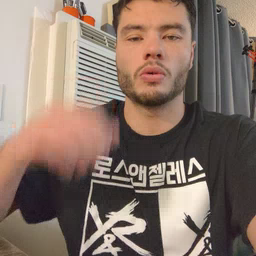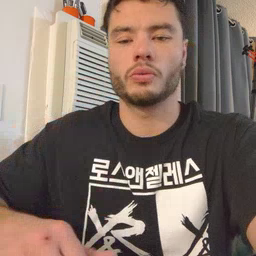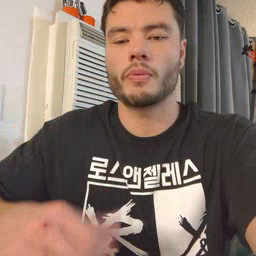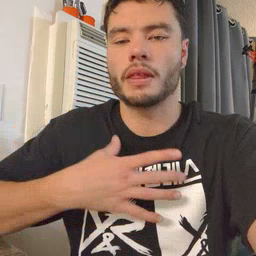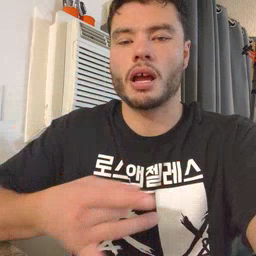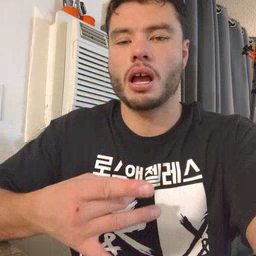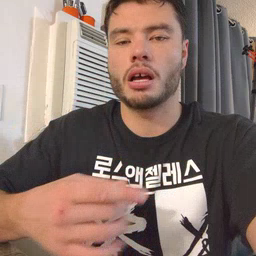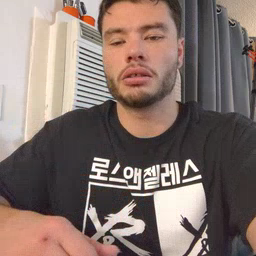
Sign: like